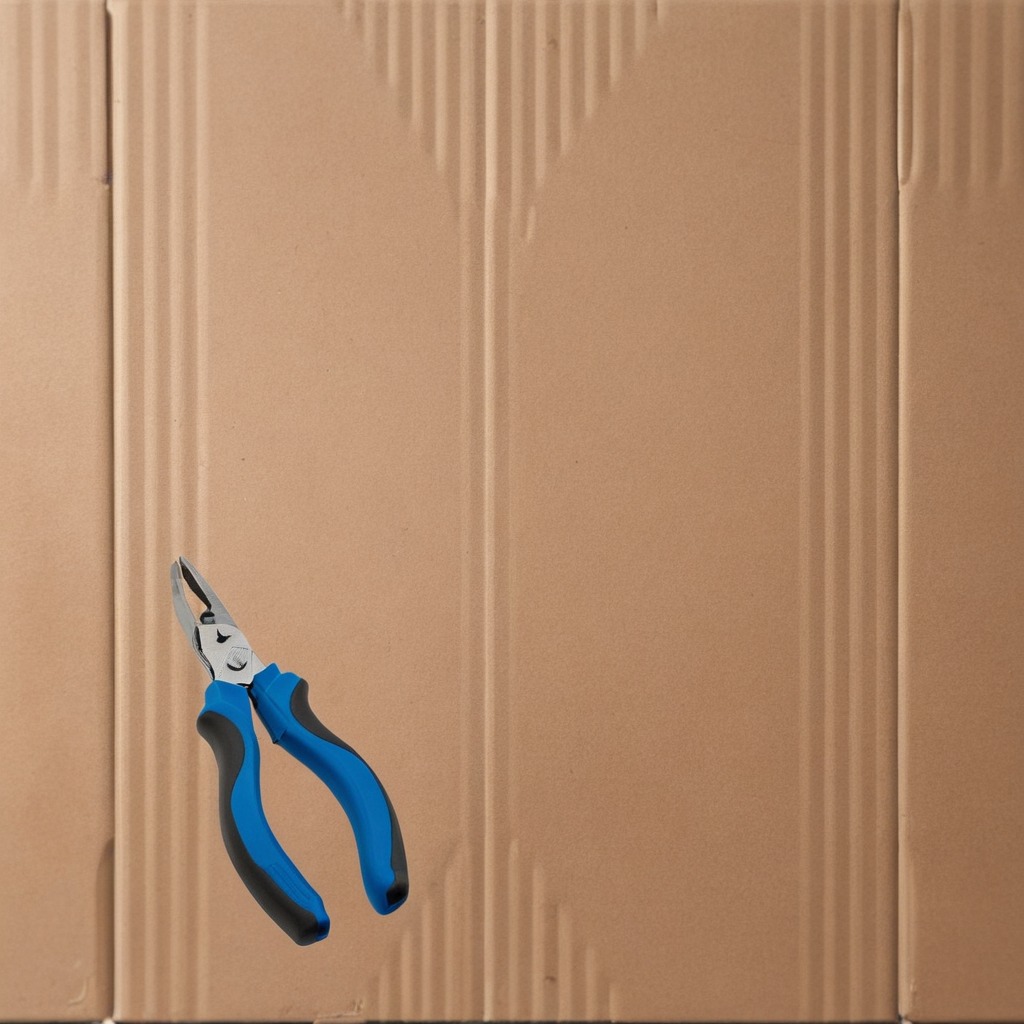
A plier is lying on a clean dry cardboard box surface in an outdoor workshop during daytime bright natural light soft shadows slightly creased but